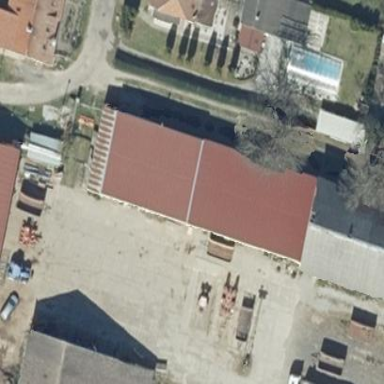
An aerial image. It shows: Flat-roofed building with red roof.